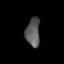
Tissue: lung
Cell type: Epithelial cells
Senescence score: 0.2199
Nuclear area (px): 396
Mean DAPI intensity: 89.735